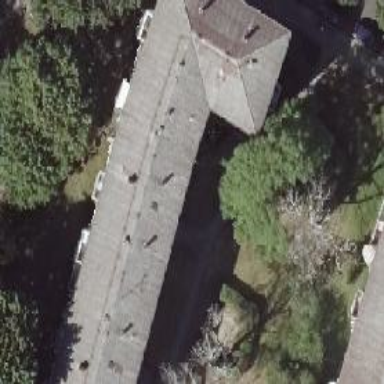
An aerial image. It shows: Hipped-roof building with apartments.